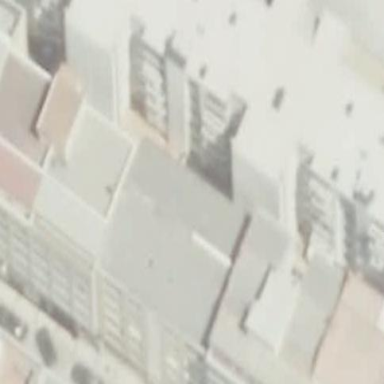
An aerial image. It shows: Part of building.